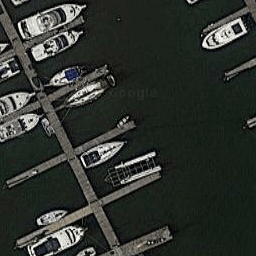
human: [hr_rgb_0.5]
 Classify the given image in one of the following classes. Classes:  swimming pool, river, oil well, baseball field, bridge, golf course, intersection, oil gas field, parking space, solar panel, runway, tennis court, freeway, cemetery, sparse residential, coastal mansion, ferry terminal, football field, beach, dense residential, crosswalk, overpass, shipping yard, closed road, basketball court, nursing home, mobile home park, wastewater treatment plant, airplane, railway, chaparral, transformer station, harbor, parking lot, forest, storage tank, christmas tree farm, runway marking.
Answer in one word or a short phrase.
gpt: harbor